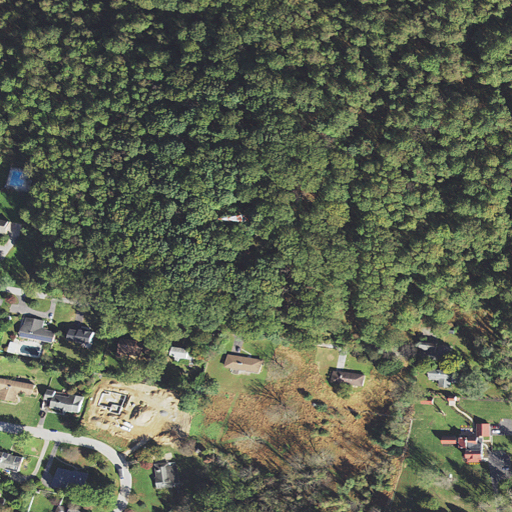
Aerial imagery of mountain in Maryland named Chestnut Hill containing deciduous forest, open development, low intensity development, and grassland